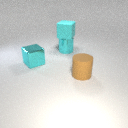
large cyan metal cylinder to the right of large cyan metal cube